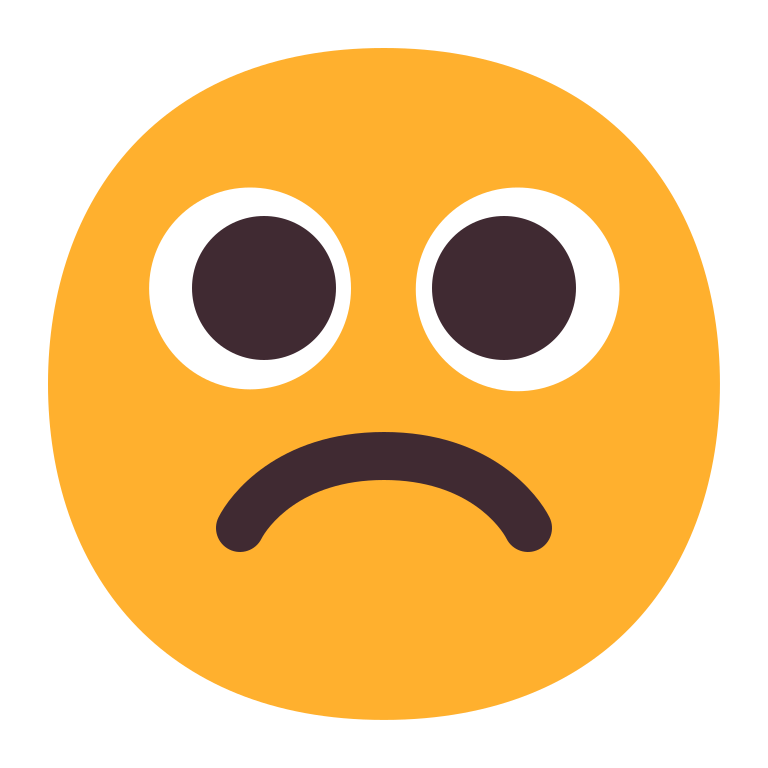
frowning face flat